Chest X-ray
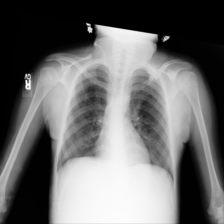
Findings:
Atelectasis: negative
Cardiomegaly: negative
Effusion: negative
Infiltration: negative
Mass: negative
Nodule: negative
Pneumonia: negative
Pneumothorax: negative
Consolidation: negative
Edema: negative
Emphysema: negative
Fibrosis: negative
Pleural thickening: negative
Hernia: negative